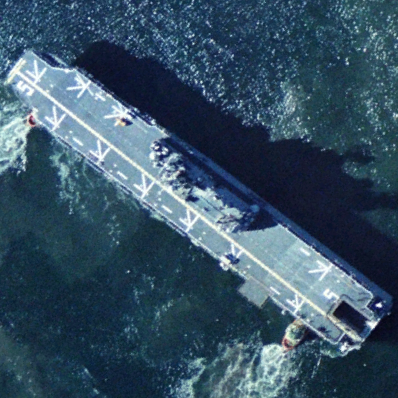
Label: assault